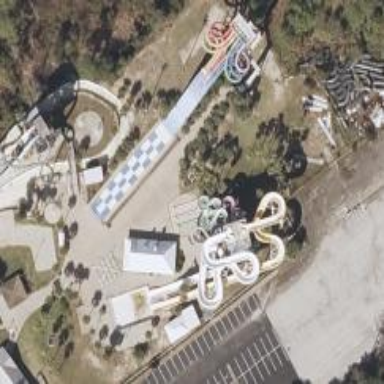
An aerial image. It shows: Water slide attraction.